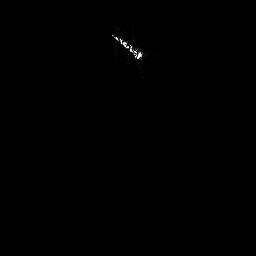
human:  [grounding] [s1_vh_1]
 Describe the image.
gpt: In the satellite image, there is  <ref>1 medium ship </ref> <box>[[42, 11, 55, 23, 0]]</box> located at top.